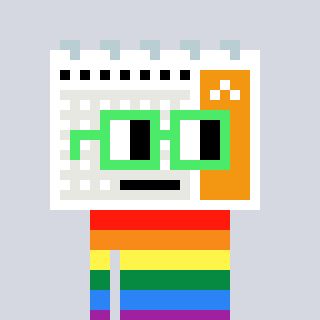
a pixel art character with square light green glasses, a calendar-shaped head and a rust-colored body on a cool background